Question: I am trying to get the following layout, im using StackLayout framework

I am not able to get the Box1, Box2 and Box 3 stacked.
Also, the header of each box is giving me trouble, when i wrap them in divs.
Here is the code i have so far:
'''
<div class="wrapper">
<div id="column1" class="stack3of4">
<div class="stackContent">
<h2>Heading</h2>
</div>
</div>
<div id="column2" class="stack1of4">
<div id="box1" class="stackContent">
<h2>Box 1 Heading</h2>
</div>
<div id="box2" class="stackContent">
<h2>Box 2 Heading</h2>
</div>
<div id="box3" class="stackContent">
<h2>Box 3 Heading</h2>
</div>
</div>
</div>
'''
Here is the CSS
'''
.stackContent {
display: block;
letter-spacing: normal;
text-align: left;
word-spacing: normal;
}
.stack3of4 {
width: 75%;
}
.stack1of4 {
width: 25%;
}
'''
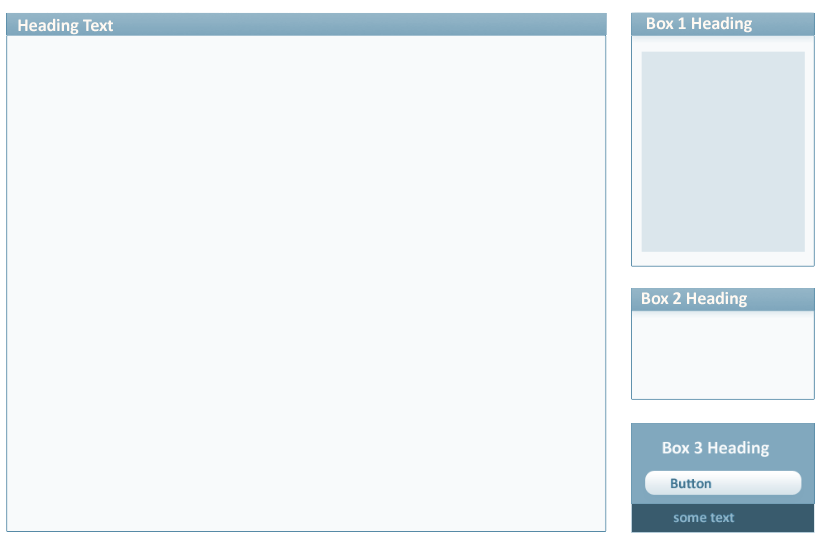
Answer: Didn't use StackLayout before, but i tried to create a fiddle which is almost what you want: <URL>
I think the only problem is that the height of both columns is not the same.
# Update
Here is the HTML markup:
'''
<div id="page">
<div class="stack">
<div id="header">
</div>
<div id="content">
<div id="column1" class="stack3of4">
<div id="main" class="stackContent">
<h2>Heading</h2>
</div>
</div>
<div id="column2" class="stack1of4">
<div id="box1" class="stackContent">
<h2>Box 1 Heading</h2>
</div>
<div id="box2" class="stackContent">
<h2>Box 2 Heading</h2>
</div>
<div id="box3" class="stackContent">
<h2>Box 3 Heading</h2>
</div>
</div>
<div id="footer">
</div>
</div>
</div>
</div>
'''